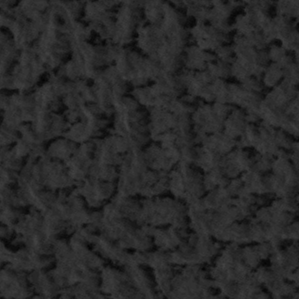
Label: frost